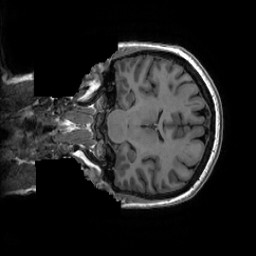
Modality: T1w
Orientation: coronal
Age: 55
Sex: female
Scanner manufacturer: ge
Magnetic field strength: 3 T
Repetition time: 0.007348 s
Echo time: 0.003036 s